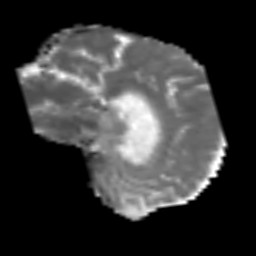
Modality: MD
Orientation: sagittal
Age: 58
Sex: male
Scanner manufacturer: siemens
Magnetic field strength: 3 T
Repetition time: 3.2 s
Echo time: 0.081 s